Aerial crown-view tile of a tropical tree (Barro Colorado Island, Panama), acquired 20240813:
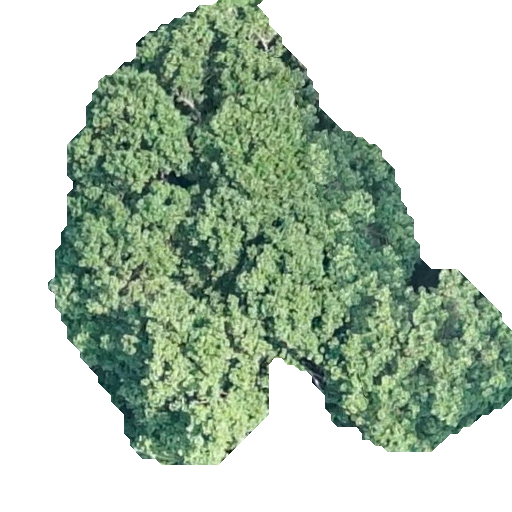
Species: Prioria copaifera
GBIF accepted scientific name: Prioria copaifera
Crown area: 205.05 m²